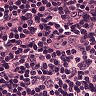
Metastatic tissue present: no